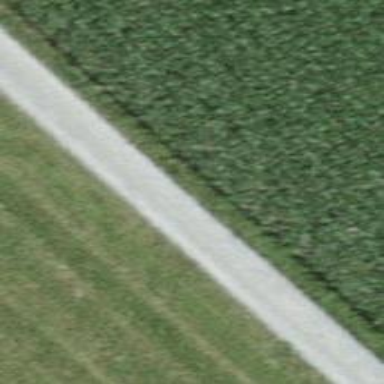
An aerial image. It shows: Gravel track with grade2 tracktype.